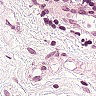
Metastatic tissue present: no